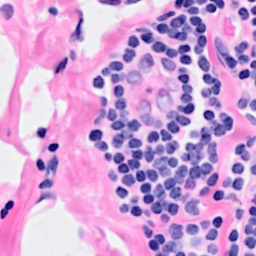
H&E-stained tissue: Breast